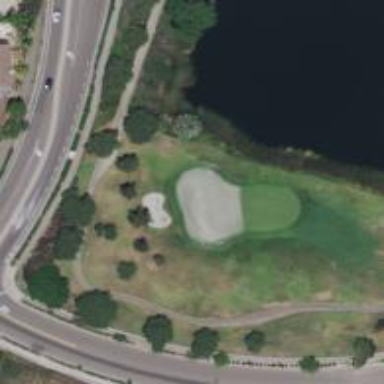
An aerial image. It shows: View of golf hole.